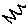
Label: zigzag